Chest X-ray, AP view. Patient: 41 years old, sex F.
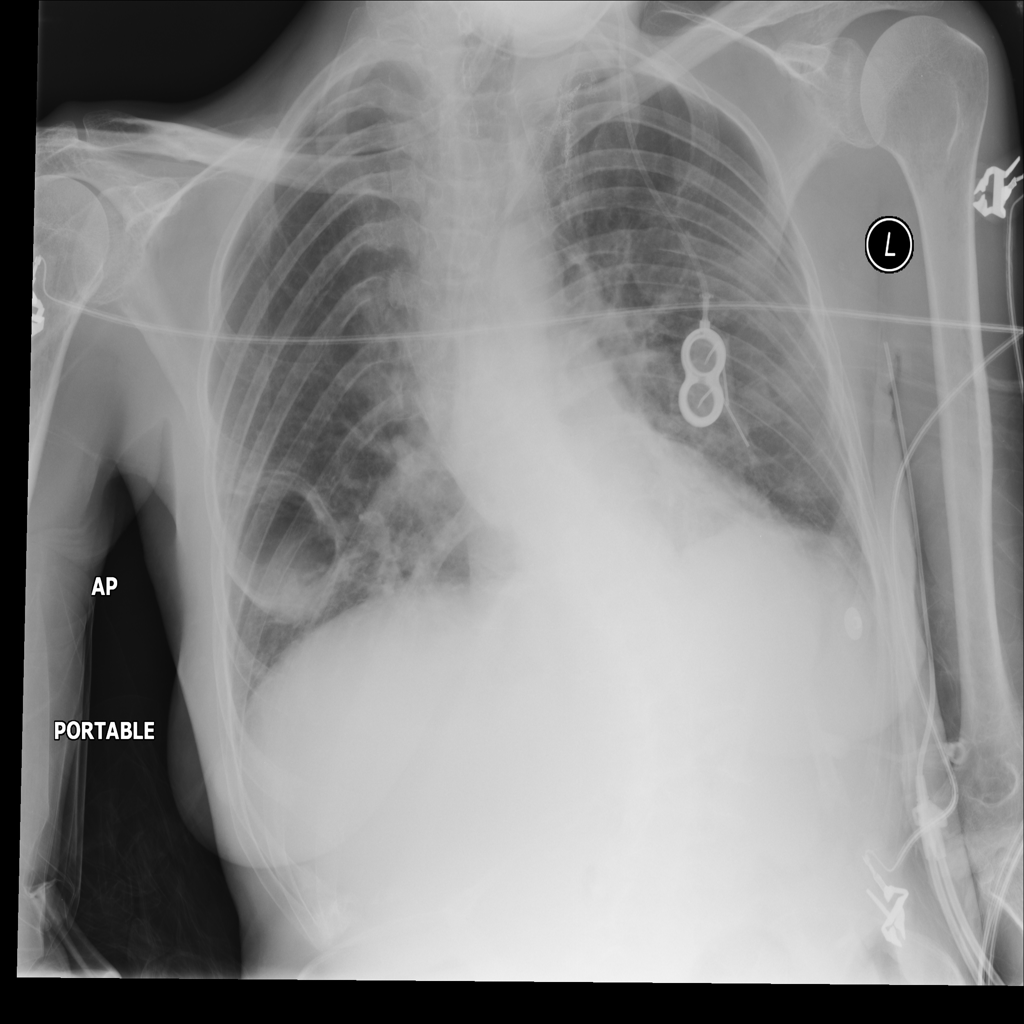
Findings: No Finding